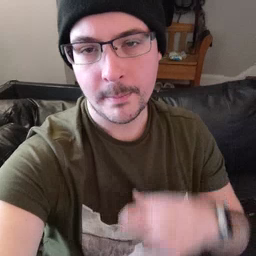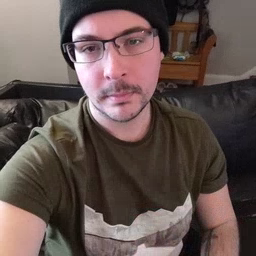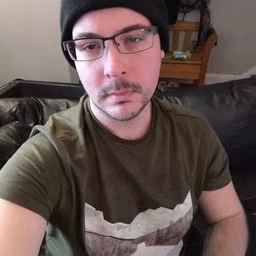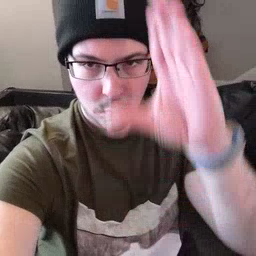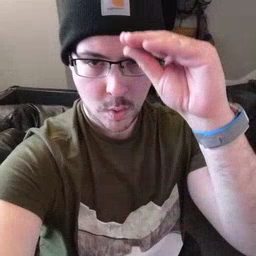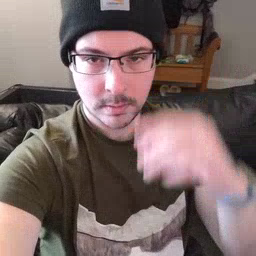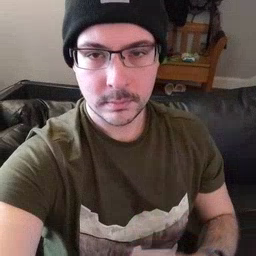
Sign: boy